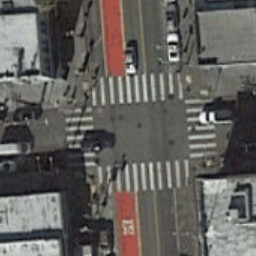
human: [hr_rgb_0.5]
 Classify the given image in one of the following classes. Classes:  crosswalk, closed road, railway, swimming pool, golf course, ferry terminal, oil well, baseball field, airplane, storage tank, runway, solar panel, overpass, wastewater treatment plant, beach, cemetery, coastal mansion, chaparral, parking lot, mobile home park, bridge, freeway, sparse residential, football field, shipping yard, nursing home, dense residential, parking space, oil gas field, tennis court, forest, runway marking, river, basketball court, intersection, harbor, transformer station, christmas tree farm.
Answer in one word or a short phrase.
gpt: crosswalk